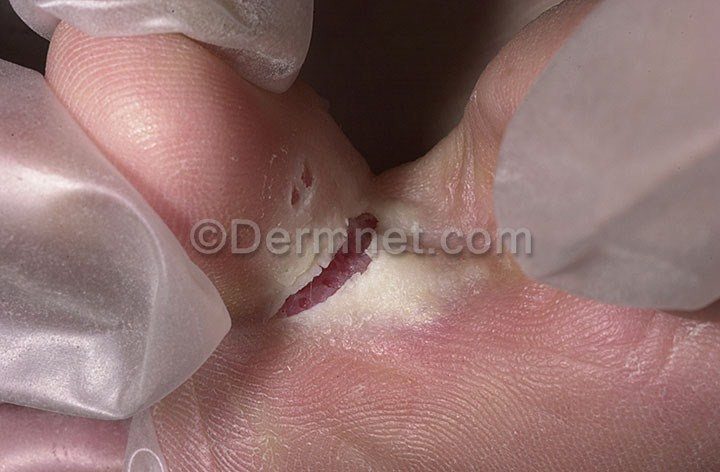
Disease: Tinea Ringworm Candidiasis and other Fungal Infections